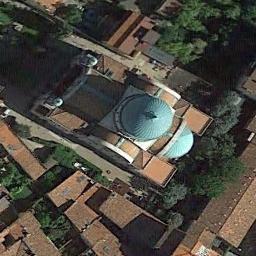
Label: church